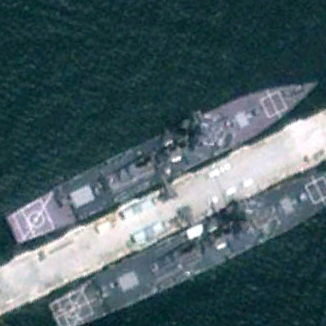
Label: destroyer